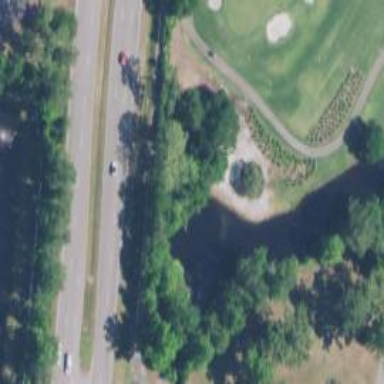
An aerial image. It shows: Water hazard on golf course. The hazard is natural water feature.